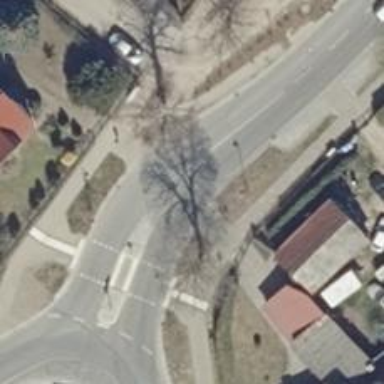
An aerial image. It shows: Tertiary road with asphalt surface and separate sidewalks on both sides. The road has lane markings.